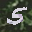
Label: 5